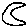
Label: moon